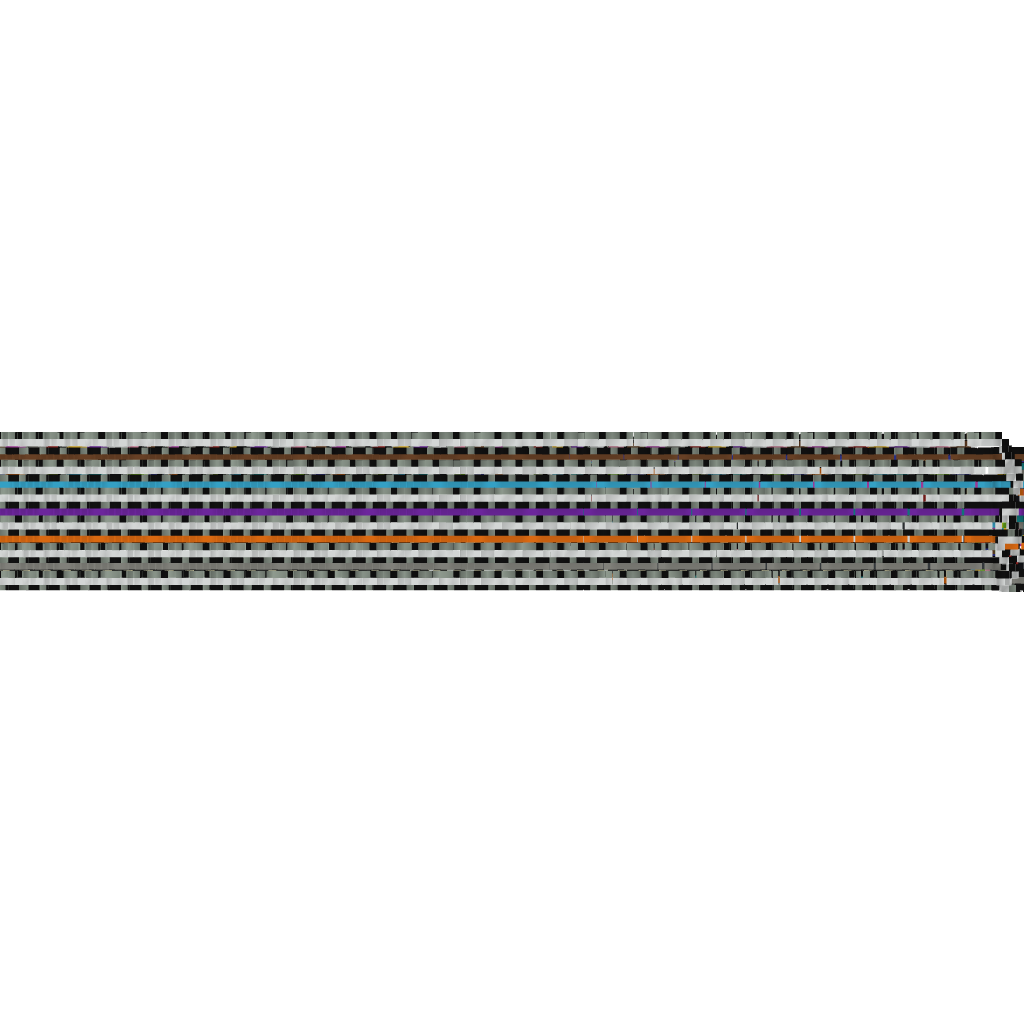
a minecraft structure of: Redstone TV